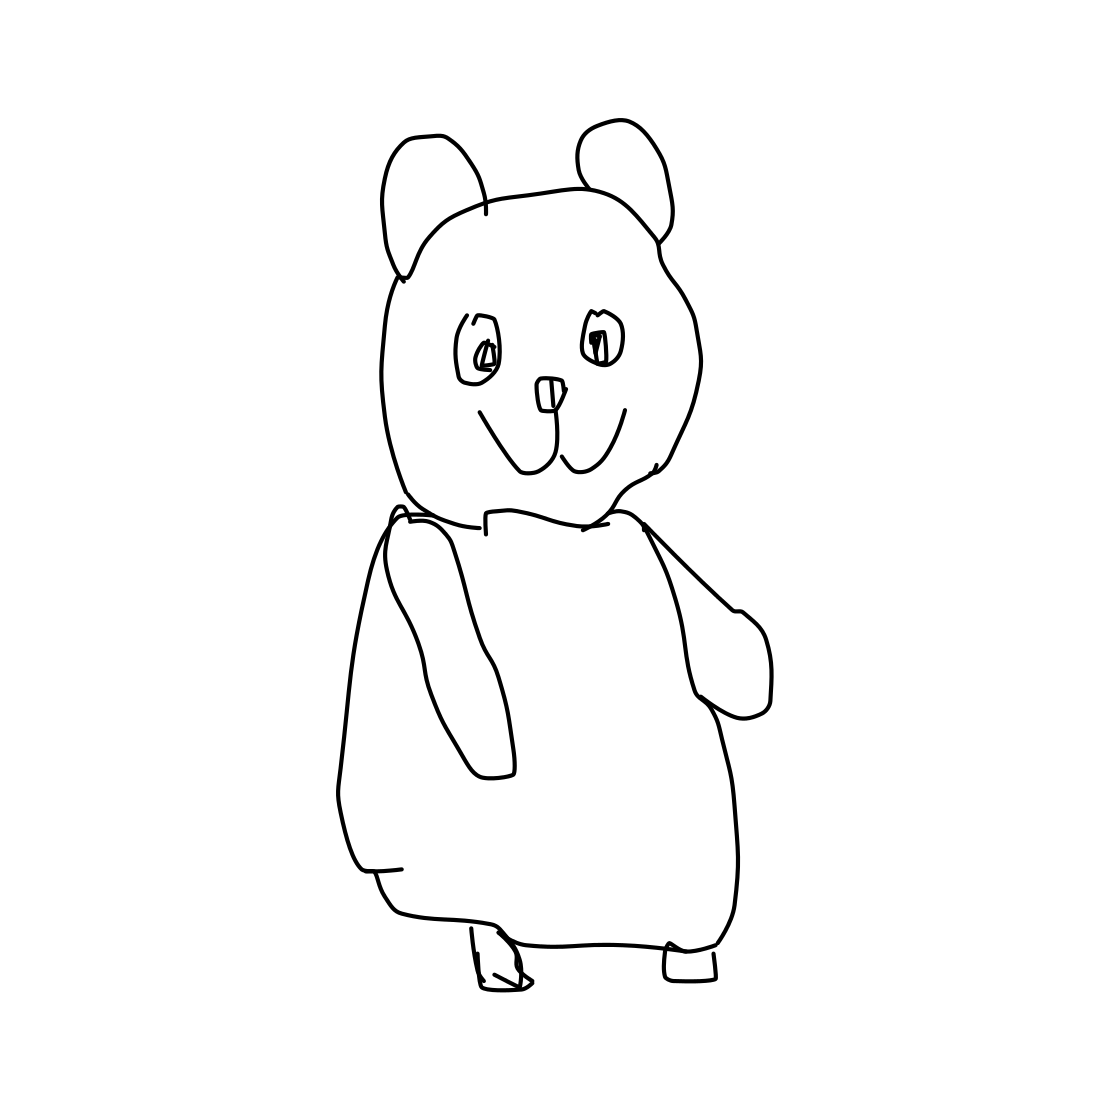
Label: panda